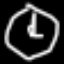
Label: clock